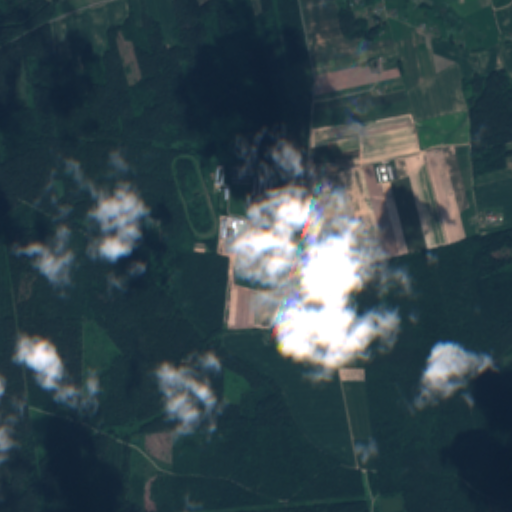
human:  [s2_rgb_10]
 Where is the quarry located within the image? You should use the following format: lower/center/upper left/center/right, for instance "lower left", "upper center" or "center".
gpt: The quarry is located in the upper right of the image.
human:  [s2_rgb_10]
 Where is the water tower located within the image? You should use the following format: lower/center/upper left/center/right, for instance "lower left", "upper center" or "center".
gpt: The water tower is located in the upper center of the image.
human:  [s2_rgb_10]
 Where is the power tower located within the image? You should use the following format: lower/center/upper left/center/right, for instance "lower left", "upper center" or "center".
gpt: There is no power tower in the image.